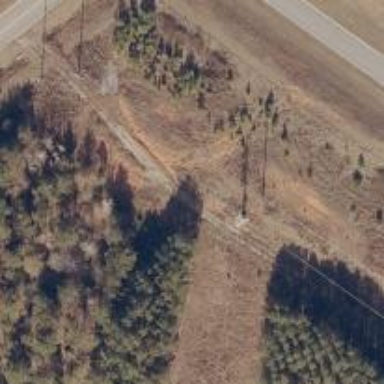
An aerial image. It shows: Power pole.